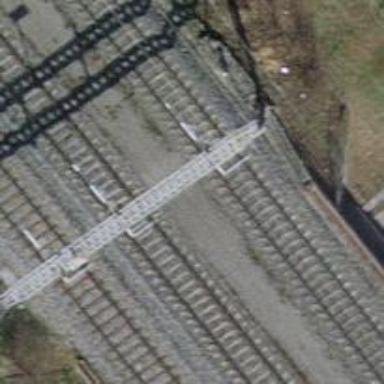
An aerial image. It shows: Bridge over electrified railway with contact lines.